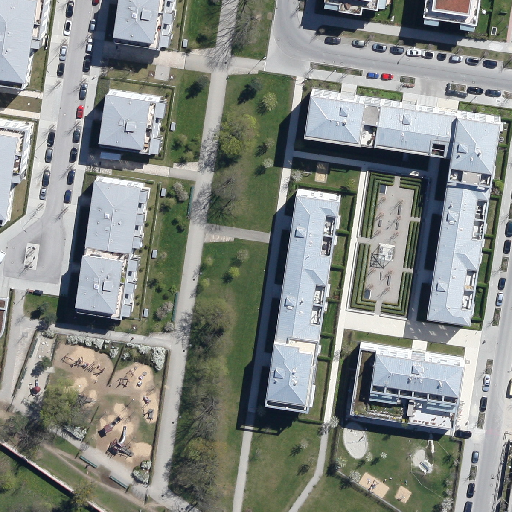
Referring expression: paved road